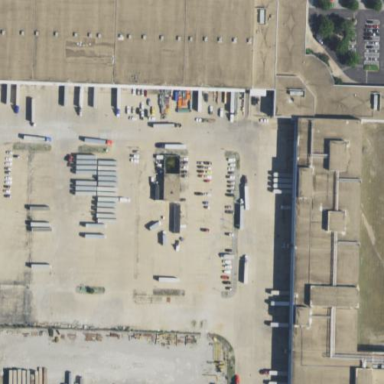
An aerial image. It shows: Warehouse building.